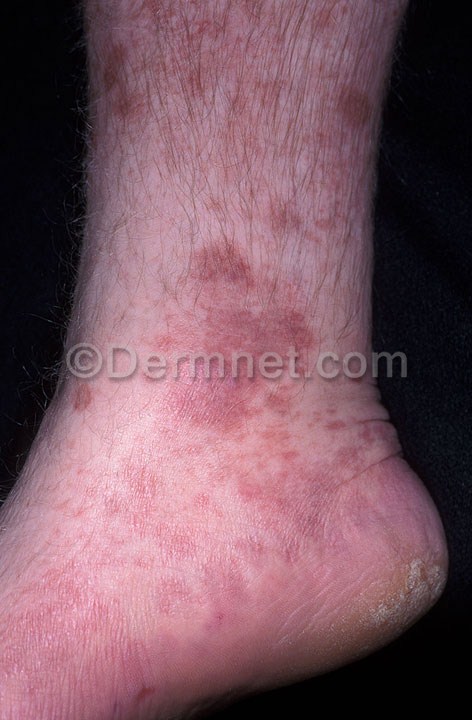
Disease: Nail Fungus and other Nail Disease